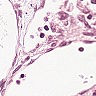
Metastatic tissue present: no